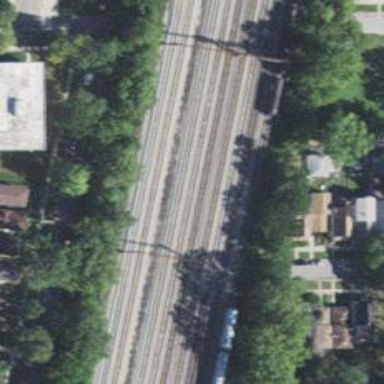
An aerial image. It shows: Railway with electrified contact lines running on embankment.